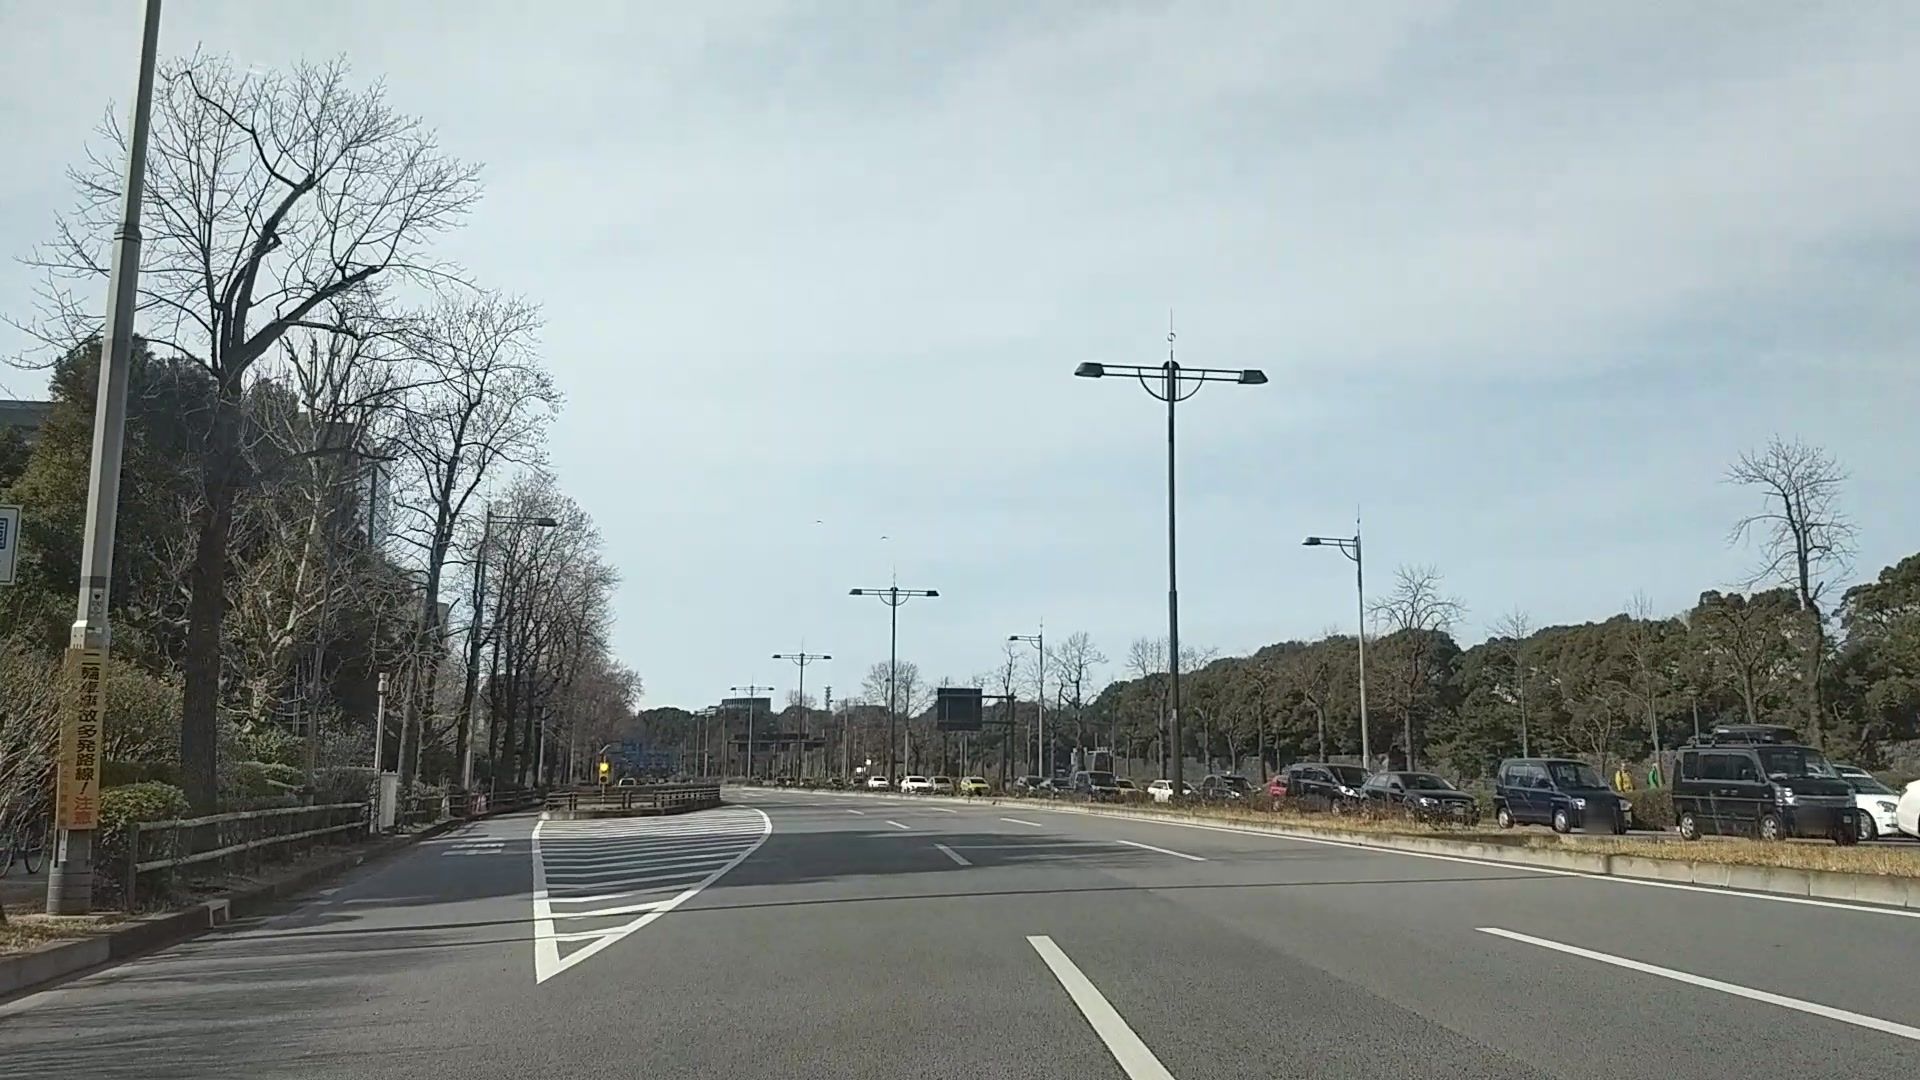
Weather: cloudy
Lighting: day
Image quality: good
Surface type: driving surface
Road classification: primary_link, primary
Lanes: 2
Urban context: urban centre
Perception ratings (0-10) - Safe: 3.02, Lively: 5.34, Beautiful: 3.64, Boring: 7.26, Depressing: 5.93, Wealthy: 2.09